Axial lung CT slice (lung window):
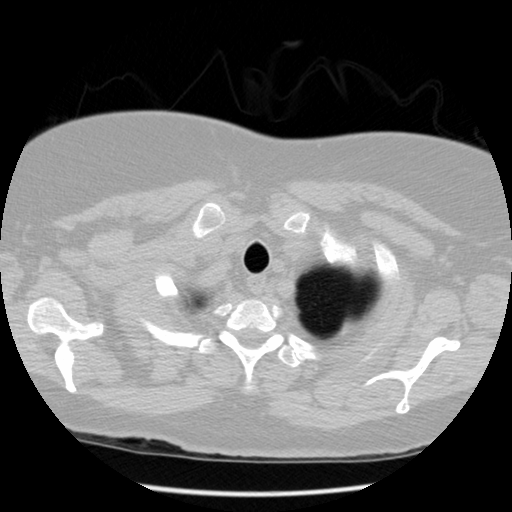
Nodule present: no